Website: crate-barrel
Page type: account-selection
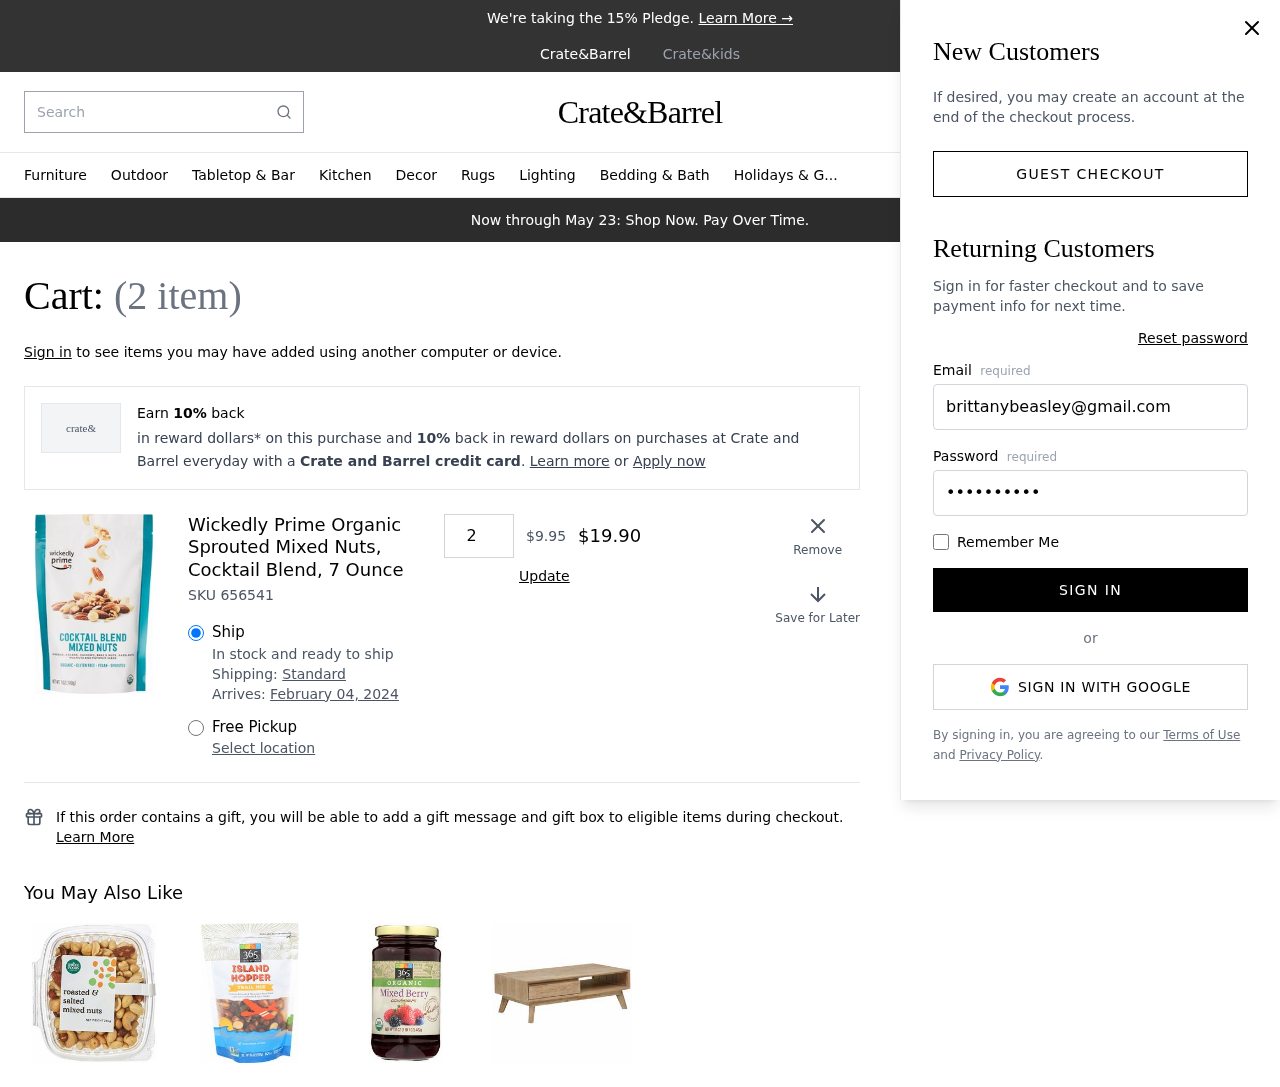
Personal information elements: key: PII_EMAIL
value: brittanybeasley@gmail.com
Product elements: key: PRODUCT1_NAME
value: Wickedly Prime Organic Sprouted Mixed Nuts, Cocktail Blend, 7 Ounce
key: PRODUCT1_PRICE
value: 9.95
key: PRODUCT1_QUANTITY
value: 2
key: PRODUCT1_SKU
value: SKU 656541
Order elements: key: ORDER_NUM_ITEMS
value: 2
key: ORDER_DELIVERY_DATE
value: February 04, 2024
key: ORDER_SUBTOTAL
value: $19.90
Search elements: key: HEADER_SEARCH
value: Search